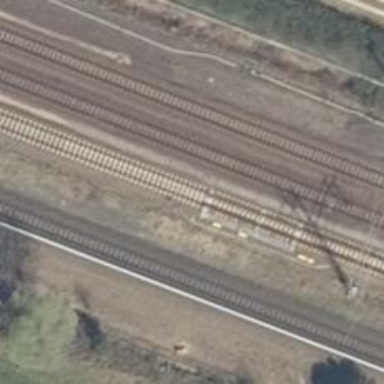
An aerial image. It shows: Railway signal.